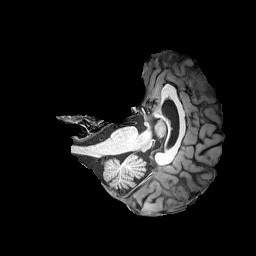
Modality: T1w
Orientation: axial
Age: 50
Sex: male
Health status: healthy